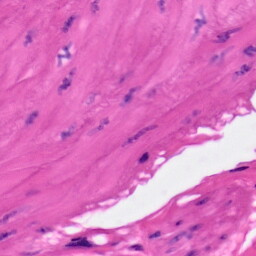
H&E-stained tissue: Skin